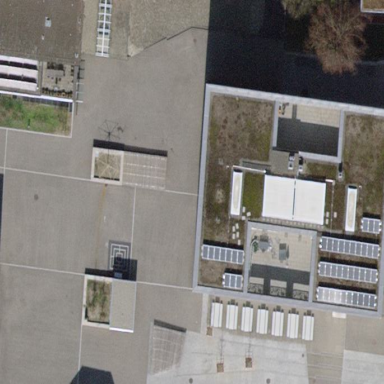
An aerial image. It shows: School building.